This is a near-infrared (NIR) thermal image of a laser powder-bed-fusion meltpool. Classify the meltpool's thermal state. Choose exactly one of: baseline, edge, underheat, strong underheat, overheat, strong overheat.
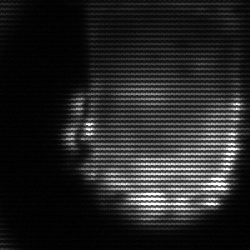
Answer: baseline